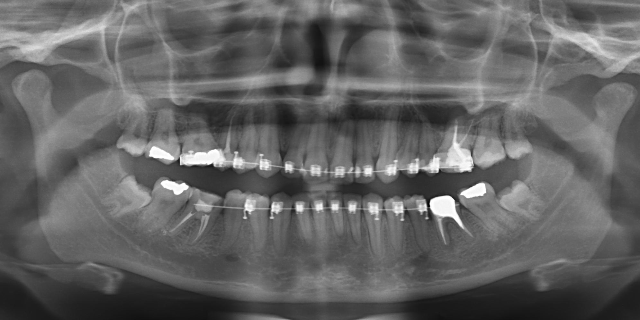
adult